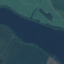
Land use / land cover class: River